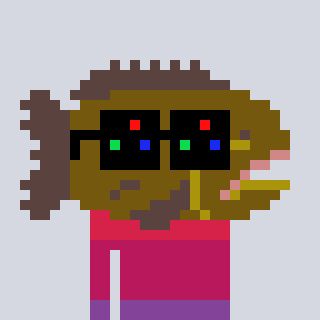
a pixel art character with square black sunglasses, a grouper-shaped head and a grayscale-colored body on a cool background